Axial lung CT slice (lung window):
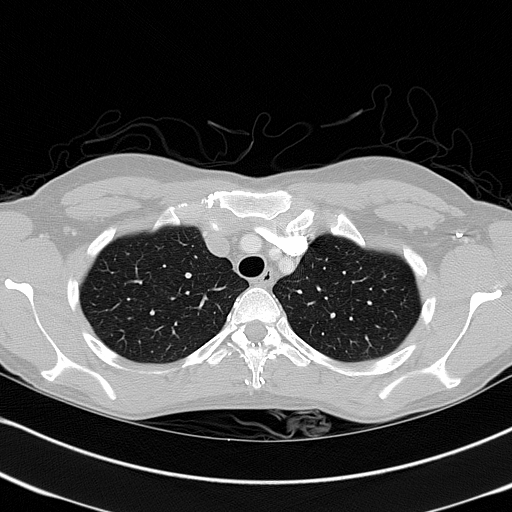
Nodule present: no